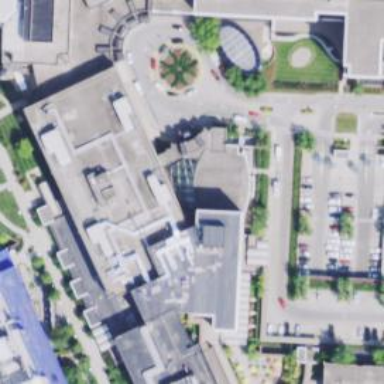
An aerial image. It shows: Hospital building.